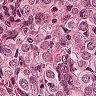
Metastatic tissue present: yes